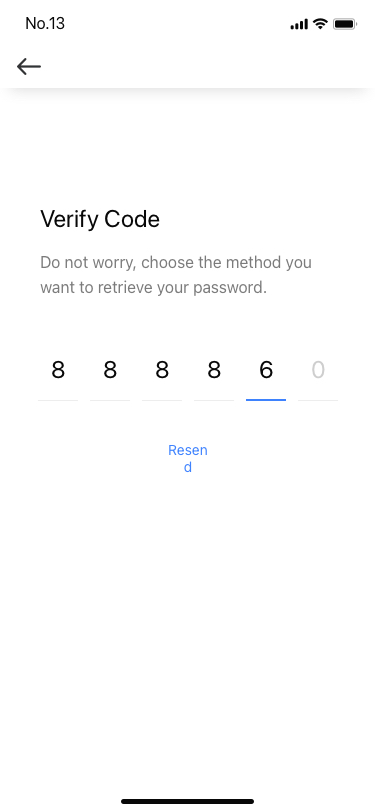
Text in this UI design:
Resend
Verify Code
Do not worry, choose the method you want to retrieve your password.
8
8
6
8
8
0